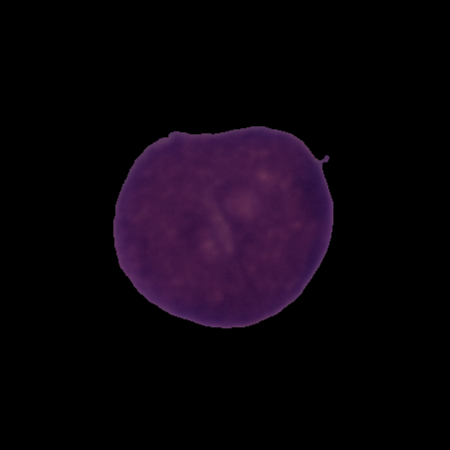
Label: cancer